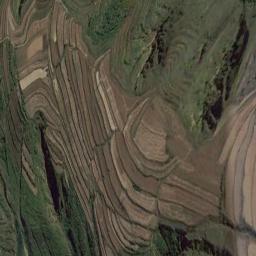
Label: terrace